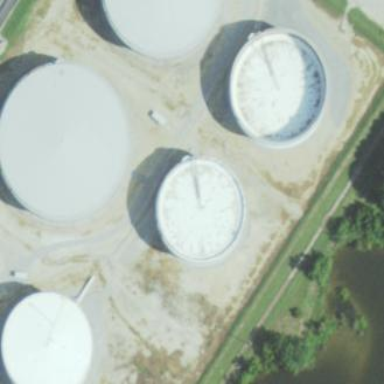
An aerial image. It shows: Storage tank that is man-made.